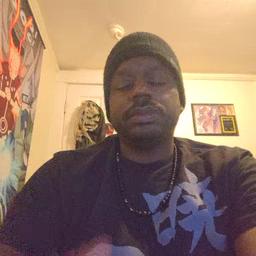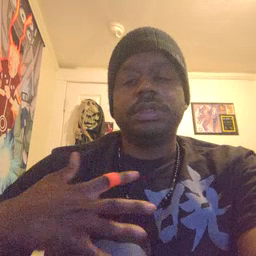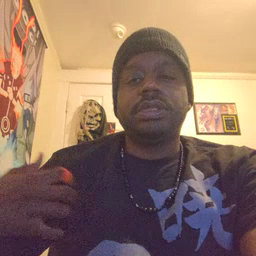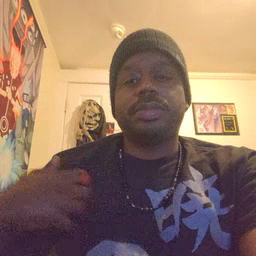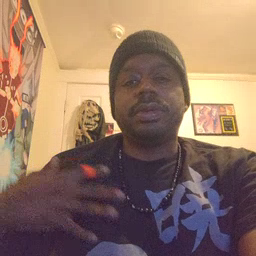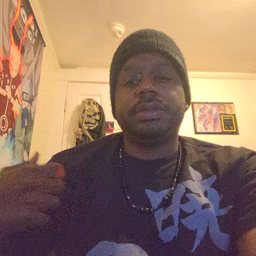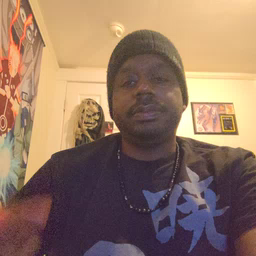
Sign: zebra